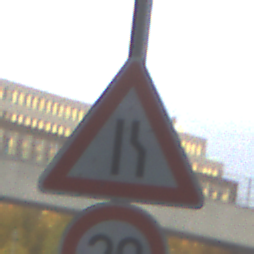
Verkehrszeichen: EinseitigVerengteFahrbahnRechts
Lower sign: Geschwindigkeit20
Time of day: SunriseSunset
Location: Outdoor (Urban)
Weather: PartlyCloudy
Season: NotSpecified
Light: Natural